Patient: sex F, age 73
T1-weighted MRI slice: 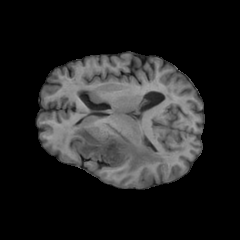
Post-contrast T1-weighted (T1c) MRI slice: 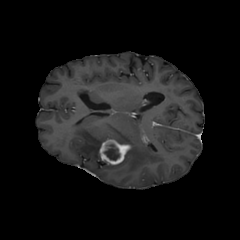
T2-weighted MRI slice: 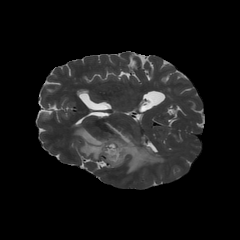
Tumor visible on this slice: yes
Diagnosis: Glioblastoma, IDH-wildtype
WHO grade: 4